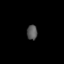
Tissue: lung
Cell type: Epithelial cells
Senescence score: 0.1096
Nuclear area (px): 154
Mean DAPI intensity: 87.097